Question: I want to display in 'Twig' a string list of "strenghts" for a "strategy" that I get in the controller with ParamConverter (there is a one to many relation, and "strenghts" is an attribute in strategy as an array collection).
I could make it work in the controller to get the right data in my twig file (verified with a dump), but nothing is displayed in 'Twig' (and yes data is written in database, and I checked it's not a front problem).
So I have read many topics about the same problem, and a lot of them say that I have to loop on the array collection to be able to display it in strings, which I tried but couldn't make it work.
Controller file :
'''
/**
* @Route("fr/strategy/content/{title}", name="frContentStrategy")
*/
public function displayStrategy(Strategy $strategy): Response
{
$paramStrategy = $this->getDoctrine()->getRepository(Strategy::class)->find($strategy);
return $this->render('content_strategy/contentStrategy.html.twig', [
"strategy" => $strategy,
"paramStrategy" => $paramStrategy
]);
}
'''
Twig file :
'''
{% for paramStrategy in paramStrategy %}
{{ paramStrategy.strenghts }}
{% endfor %}
{{ dump(paramStrategy.strenghts)}}
'''
What my dump displays :

I also tried a loop inside a loop like this but I get the same result with nothing displayed, and the same data with my dump :
'''
{% for paramStrategy in paramStrategy %}
{{ paramStrategy.strenghts }}
{% for strategy in paramStrategy.strenghts %}
{{ strategy.strenghts }}
{% endfor %}
{% endfor %}
{{ dump(strategy.strenghts)}}
'''
---
Edit, here are my two entities:
Strategy :
'''
class Strategy
{
private $id;
/**
* @ORM\Column(type="string", length=255)
*/
private $title;
/**
* @ORM\ManyToOne(targetEntity=User::class, inversedBy="strategies")
*/
private $user;
/**
* @ORM\OneToMany(targetEntity=DiagnosticForce::class, mappedBy="strategy")
*/
private $strenghts;
public function __construct()
{
$this->strenghts = new ArrayCollection();
}
public function getId(): ?int
{
return $this->id;
}
public function getTitle(): ?string
{
return $this->title;
}
public function setTitle(string $title): self
{
$this->title = $title;
return $this;
}
public function getUser(): ?User
{
return $this->user;
}
public function setUser(?User $user): self
{
$this->user = $user;
return $this;
}
/**
* @return Collection|DiagnosticForce[]
*/
public function getStrenghts(): Collection
{
return $this->strenghts;
}
public function addStrenght(DiagnosticForce $strenght): self
{
if (!$this->strenghts->contains($strenght)) {
$this->strenghts[] = $strenght;
$strenght->setStrategy($this);
}
return $this;
}
public function removeStrenght(DiagnosticForce $strenght): self
{
if ($this->strenghts->removeElement($strenght)) {
// set the owning side to null (unless already changed)
if ($strenght->getStrategy() === $this) {
$strenght->setStrategy(null);
}
}
return $this;
}
public function __toString()
{
return $this->title;
}
}
'''
DiagnosticForce :
'''
class DiagnosticForce
{
private $id;
/**
* @ORM\Column(type="string", length=255, nullable=true)
*/
private $strenght;
/**
* @ORM\ManyToOne(targetEntity=Strategy::class, inversedBy="strenghts")
*/
private $strategy;
public function getId(): ?int
{
return $this->id;
}
public function getStrenght(): ?string
{
return $this->strenght;
}
public function setStrenght(?string $strenght): self
{
$this->strenght = $strenght;
return $this;
}
public function getStrategy(): ?Strategy
{
return $this->strategy;
}
public function setStrategy(?Strategy $strategy): self
{
$this->strategy = $strategy;
return $this;
}
}
'''
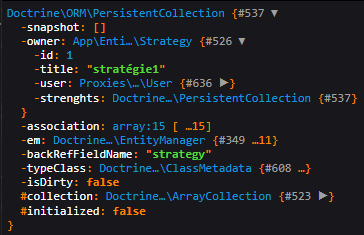
Answer: With autowiring your '$strategy' parameter should already be the same entity as '$paramStrategy', no need to use the repository.
So, in twig you should just need the following:
'''
{% for strenght in strategy.strenghts %}
{{ strenght }}
{% endfor %}
'''
This should have the same result as the following in php:
'''
foreach ($strategy->getStrenghts() as $strenght){
echo "
$strenght
";
}
'''